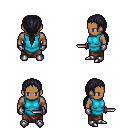
a pixel art fantasy rpg character, male body template, human, dark skin, teal tunic, robe skirt, raven ponytail hairstyle, metal gloves, metal boots, dagger, four views (front, back, left, right), 2x2 character sprite sheet, small pixel art, hard edges, no anti-aliasing